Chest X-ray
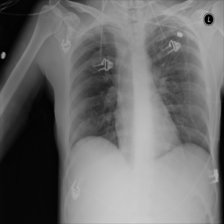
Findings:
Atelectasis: negative
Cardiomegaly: negative
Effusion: negative
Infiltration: negative
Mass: negative
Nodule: negative
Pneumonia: negative
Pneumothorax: negative
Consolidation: negative
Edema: negative
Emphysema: negative
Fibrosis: negative
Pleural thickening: negative
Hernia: negative